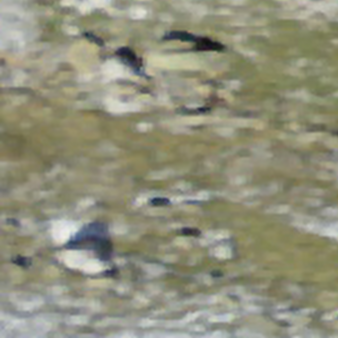
Label: bouldering_area